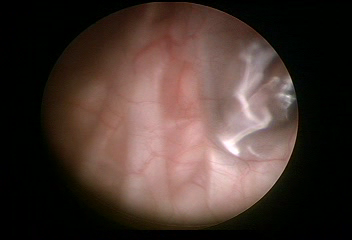
Modality: WLC
Class: Normal mucosa
Bladder cancer association: No